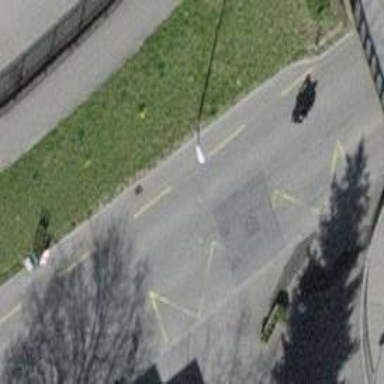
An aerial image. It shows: Tertiary road with asphalt surface.